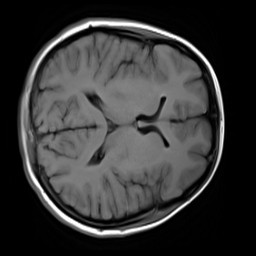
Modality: T1w
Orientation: axial
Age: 21
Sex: female
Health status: healthy
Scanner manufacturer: siemens
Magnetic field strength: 3 T
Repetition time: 4.1 s
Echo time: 0.0085 s